Question: I am having trouble trying to remove a gap between a navigation bar and a div that is supposed to show under the navigation bar.

Here's my code:
'''
<%-- Nav Bar --%>
<ul>
<li> <a class="welcometitle"> Welcome back! <asp:Label ID="lblusuario" runat="server" ForeColor="#99ccff" Font-Bold="true"></asp:Label></a></li>
<li class="dropdown">
<div class="dropdown">
<button onclick="myFunction()" class="dropbtn"> <i class="fa fa-bars"></i> </button>
<div id="myDropdown" class="dropdown-content">
<a href="#home">Home</a>
<a href="#about">About</a>
<a href="#contact">Contact</a>
</div>
</div>
</li>
</ul>
<%-- Iframe --%>
<div class="h_iframe">
<iframe src="inicio.aspx" name="ventana" ></iframe>
</div>
'''
This is the CSS I'm using:
'''
body
{
font: 14px 'Segoe UI', 'Helvetica Neue', 'Droid Sans', Arial, Tahoma, Geneva, Sans-serif;
overflow-y: hidden;
}
html, body {
height: 100%;
width: 100%;
margin: 0;
}
.h_iframe iframe {
width: 100%;
height: 100%;
margin-top: 0;
}
.h_iframe {
height: 100%;
width: 100%;
margin-top: 0;
top: 0;
z-index: -1;
padding-left: 159px;
position: fixed absolute
}
.welcometitle {
float: left;
display: block;
color: white;
text-align: center;
padding: 1px 16px;
padding-top: 12px;
text-decoration: none;
font-size: 20px;
font-weight: 500;
}
ul {
list-style-type: none;
margin: 0;
overflow: hidden;
background-color: #006cb4;
padding-left: 163px;
}
li {
float: left;
}
li a {
display: block;
color: white;
text-align: center;
padding: 14px 16px;
text-decoration: none;
}
li a:hover:not(.active) {
color: white;
}
.active {
background-color: #4CAF50;
}
.li input[type=text] {
padding: 6px;
margin-top: 8px;
font-size: 25px;
border: none;
}
img {
width: 92%;
padding-left: 8px;
margin: 0;
top: 0;
}
.dropbtn {
background-color: #111;
color: white;
padding: 16px;
font-size: 16px;
border: none;
cursor: pointer;
}
.dropbtn:hover, .dropbtn:focus {
background-color: #d4d4d4;
color: #111;
}
.dropdown {
position: relative;
display: inline-block;
}
.dropdown-content {
display: none;
position: absolute;
background-color: #f1f1f1;
min-width: 160px;
overflow: auto;
box-shadow: 0px 8px 16px 0px rgba(0, 0, 0, 0.2);
z-index: 1;
right: 0;
}
.dropdown-content a {
color: black;
padding: 12px 16px;
text-decoration: none;
/*display: block;*/
}
.dropdown a:hover {background-color: #ddd;}
.show {display: block;
position: fixed;
}
.active {
background-color: #4CAF50;
}
'''
I have tried different things but it just doesn't seem to work. Can you find where I'm messing it up?
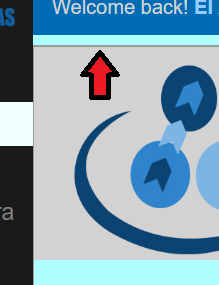
Answer: You can add some little CSS to the iframe class.
Here is the code:
'''
.h_iframe {
margin-top: -20px;
}
'''